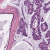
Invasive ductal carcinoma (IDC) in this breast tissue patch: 1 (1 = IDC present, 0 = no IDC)